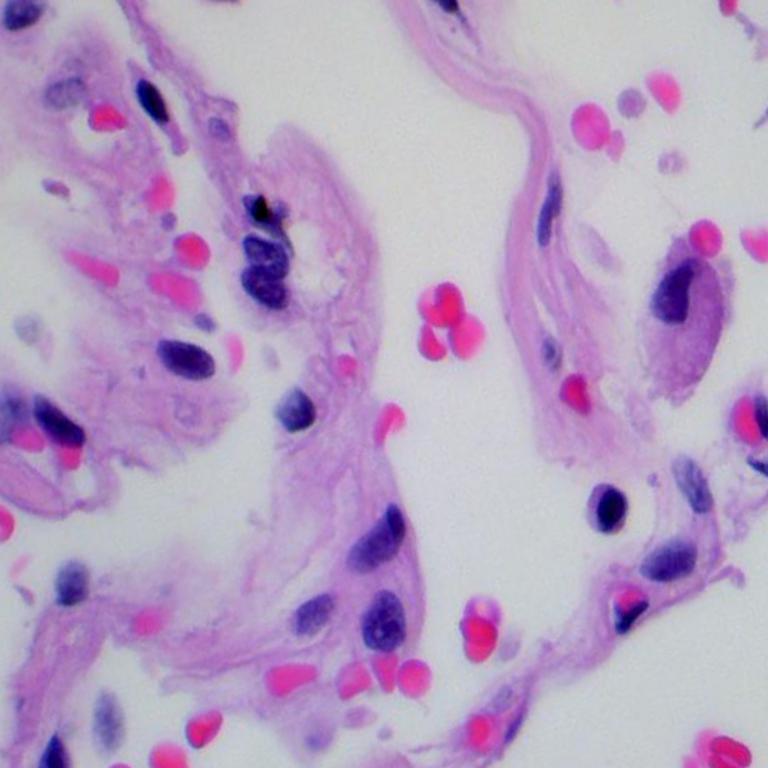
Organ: lung
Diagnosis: benign